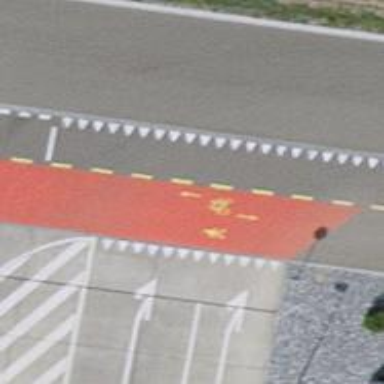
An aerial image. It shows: Unmarked road crossing.